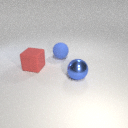
large blue metal sphere in front of large blue rubber sphere